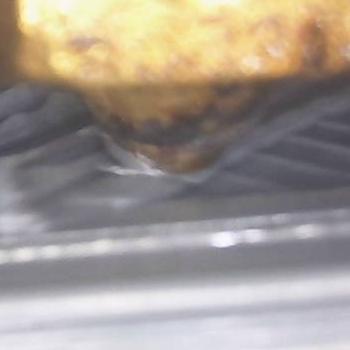
Flow rate: 178%